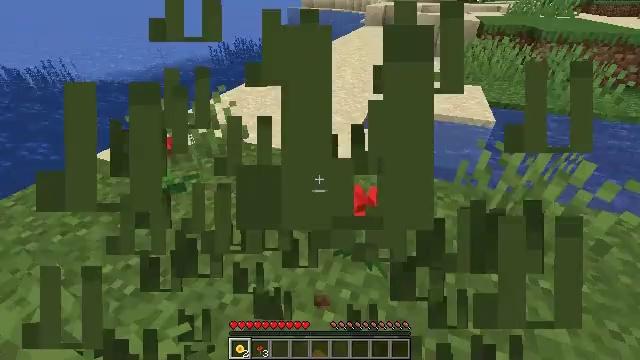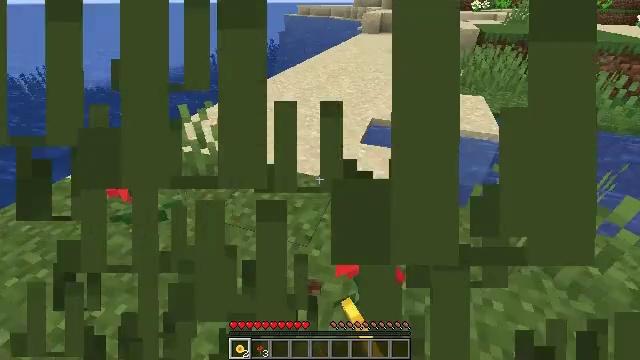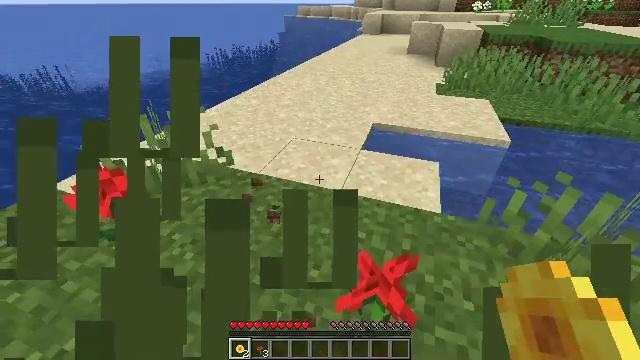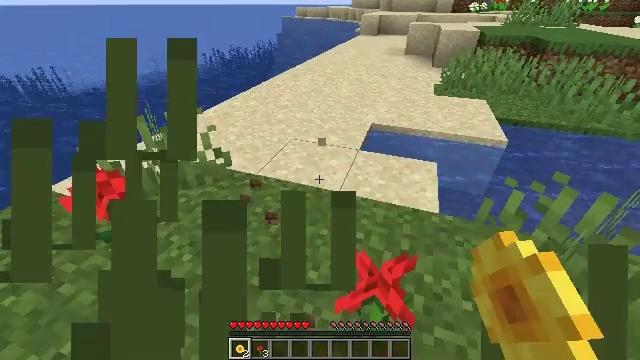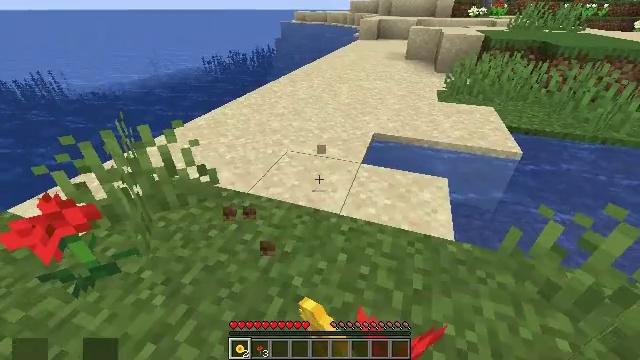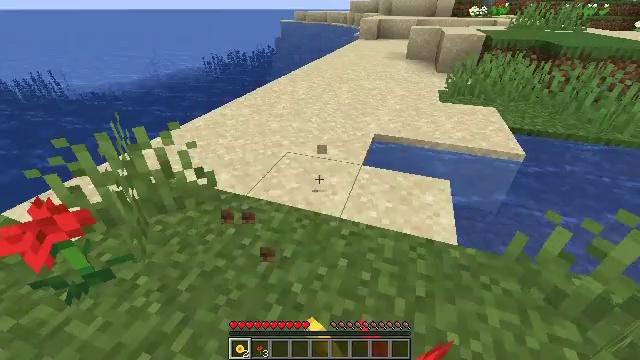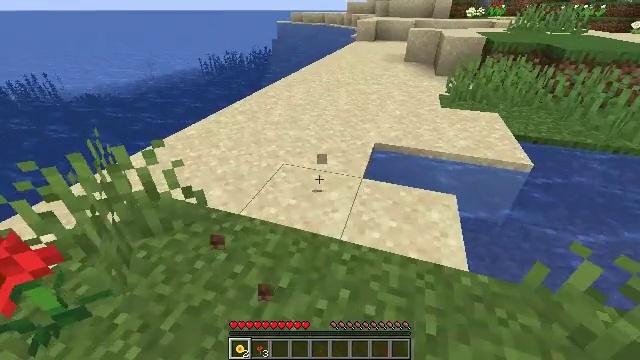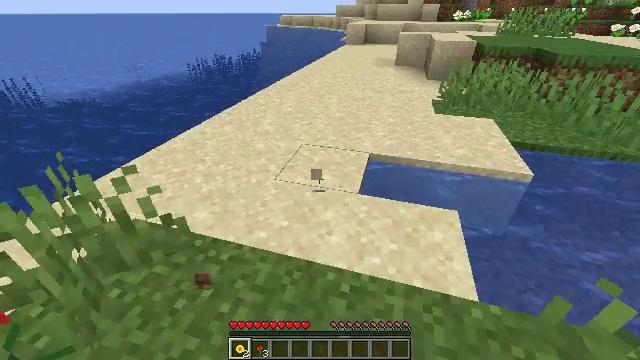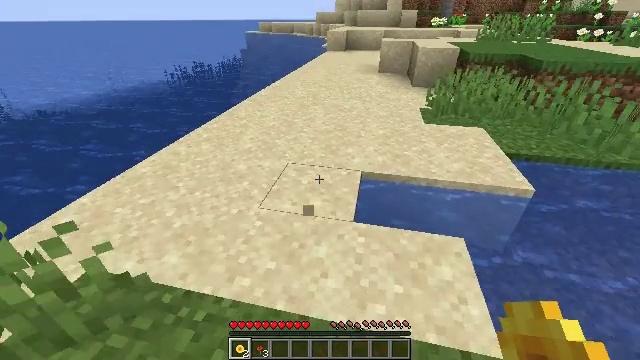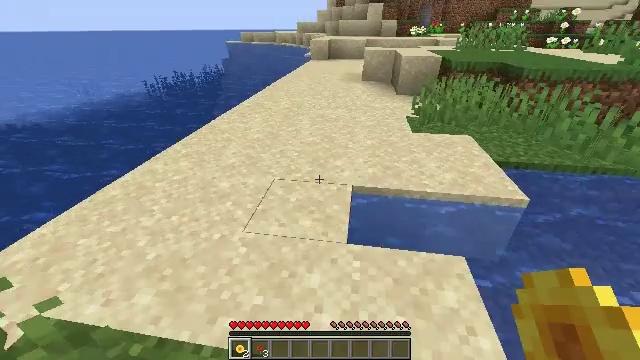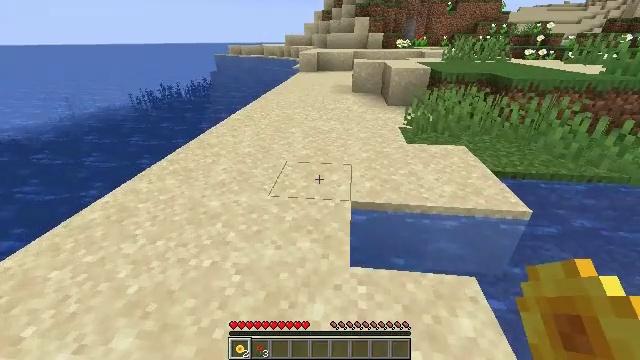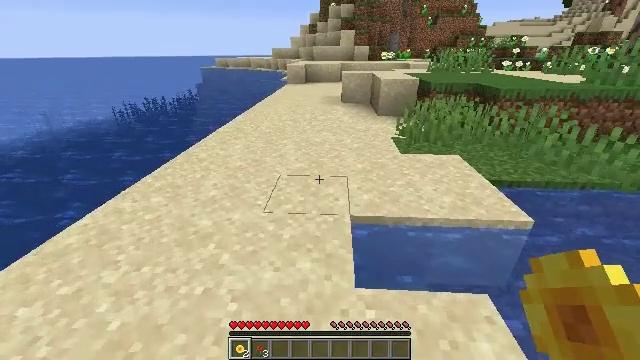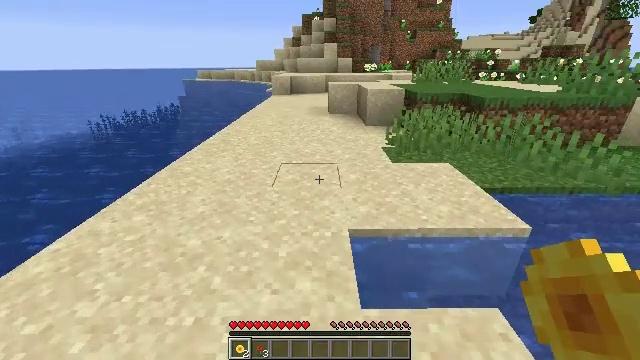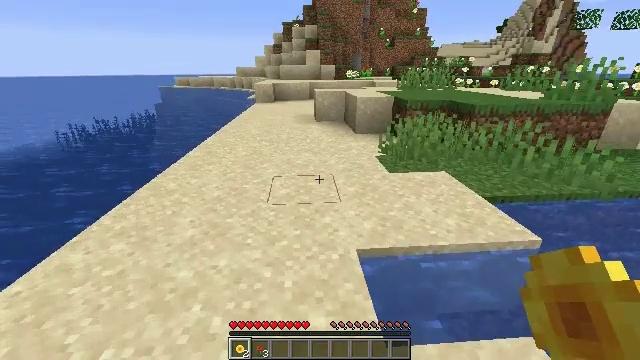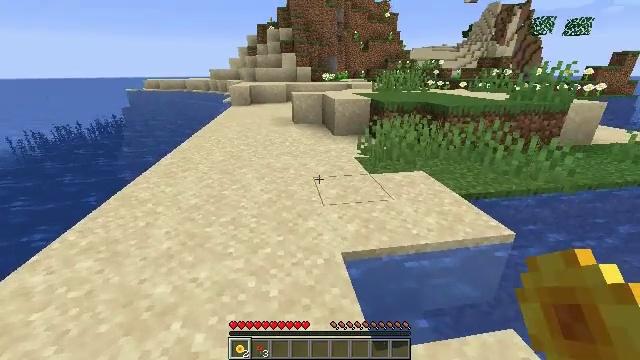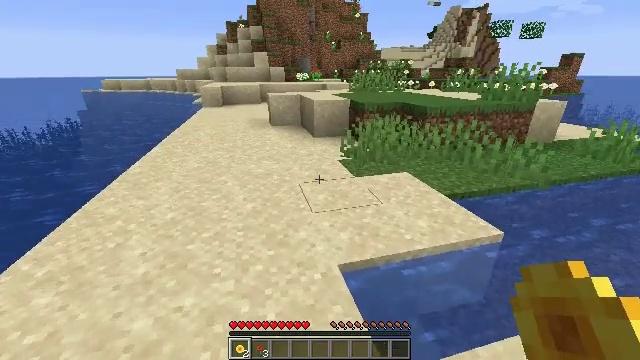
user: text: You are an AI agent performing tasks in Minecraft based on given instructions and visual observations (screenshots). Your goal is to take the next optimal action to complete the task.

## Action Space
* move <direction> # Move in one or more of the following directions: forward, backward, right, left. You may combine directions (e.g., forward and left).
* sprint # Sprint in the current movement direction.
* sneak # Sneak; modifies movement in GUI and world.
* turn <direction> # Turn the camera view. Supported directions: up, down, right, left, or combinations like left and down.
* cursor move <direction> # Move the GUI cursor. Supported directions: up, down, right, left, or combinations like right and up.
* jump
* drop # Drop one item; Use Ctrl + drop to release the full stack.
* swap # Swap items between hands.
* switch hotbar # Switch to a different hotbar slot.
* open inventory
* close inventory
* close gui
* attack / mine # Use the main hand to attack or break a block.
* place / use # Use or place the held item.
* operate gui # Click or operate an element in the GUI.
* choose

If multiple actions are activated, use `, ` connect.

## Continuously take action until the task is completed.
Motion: motion action
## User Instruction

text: Break the white tulip to collect it.
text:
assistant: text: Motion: move forward, turn up, attack / mine
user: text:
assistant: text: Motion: move forward, attack / mine
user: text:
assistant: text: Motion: move forward, attack / mine
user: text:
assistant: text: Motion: move forward
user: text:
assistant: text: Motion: move forward
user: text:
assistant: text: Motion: move forward
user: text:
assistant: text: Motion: move forward, turn right
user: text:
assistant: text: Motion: move forward, turn right and up
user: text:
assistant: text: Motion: move forward, turn right and up
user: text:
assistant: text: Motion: move forward and move left, turn right and up
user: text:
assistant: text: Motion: move forward and move left, turn right and up
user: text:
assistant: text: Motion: move forward and move left, turn right and up
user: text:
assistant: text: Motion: move forward and move left, turn right and up
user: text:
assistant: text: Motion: move forward and move left, turn right
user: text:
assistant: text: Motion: move forward and move left, turn right
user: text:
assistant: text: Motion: move forward and move left, turn right
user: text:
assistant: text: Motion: move forward, turn right
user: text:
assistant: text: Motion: move forward, turn right
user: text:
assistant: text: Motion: move forward, turn right
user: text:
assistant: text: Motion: move forward
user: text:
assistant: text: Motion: move forward
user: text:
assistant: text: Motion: move forward
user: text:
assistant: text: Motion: move forward
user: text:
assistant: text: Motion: move forward
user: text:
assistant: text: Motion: move forward
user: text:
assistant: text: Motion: move forward
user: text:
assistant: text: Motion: move forward
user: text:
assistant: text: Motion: move forward
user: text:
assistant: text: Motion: move forward, turn right
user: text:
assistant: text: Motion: move forward, turn right